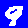
Digit: 9